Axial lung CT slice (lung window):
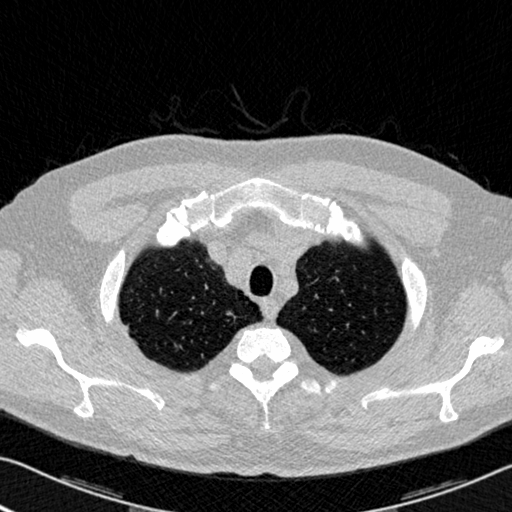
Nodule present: no